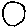
Label: circle